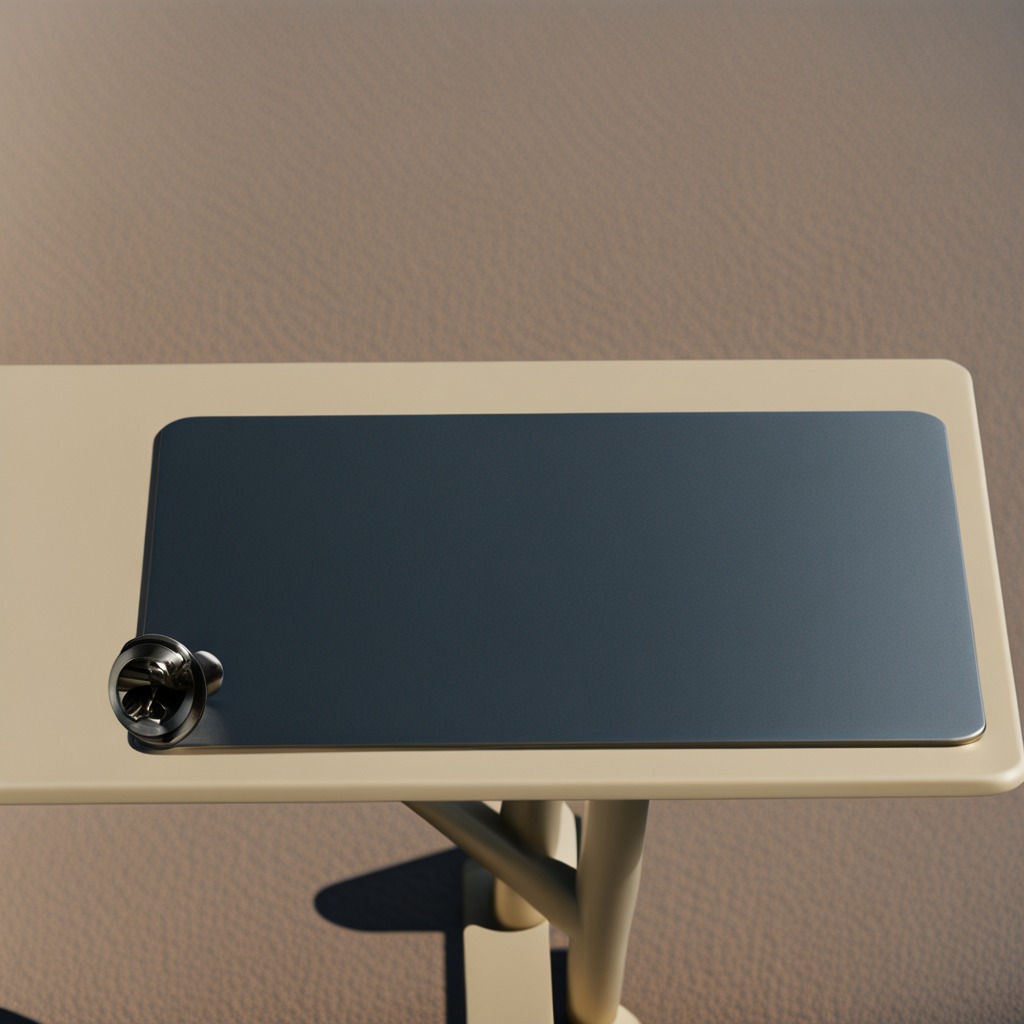
A metal screw is lying on a clean utility table in a temporary outdoor tool station.